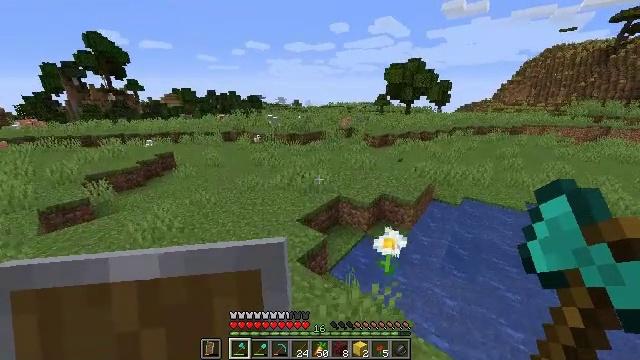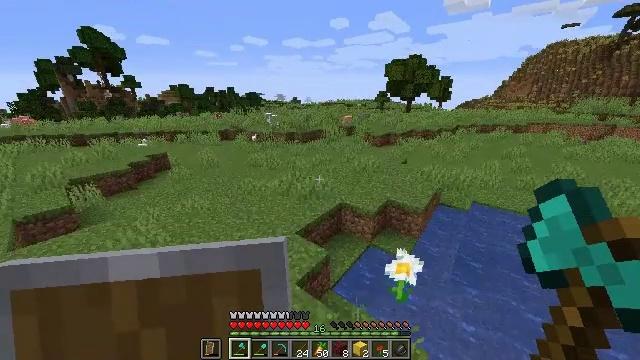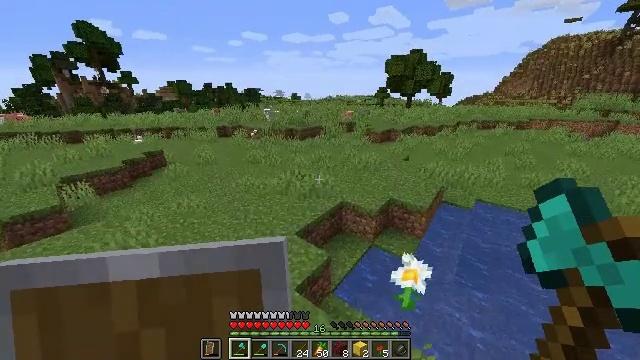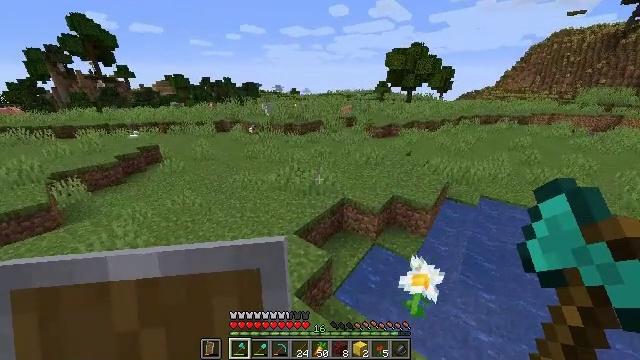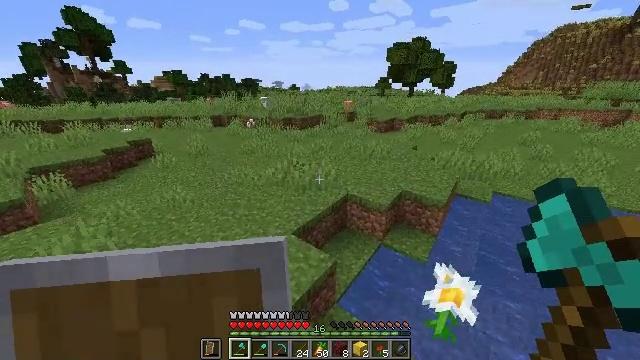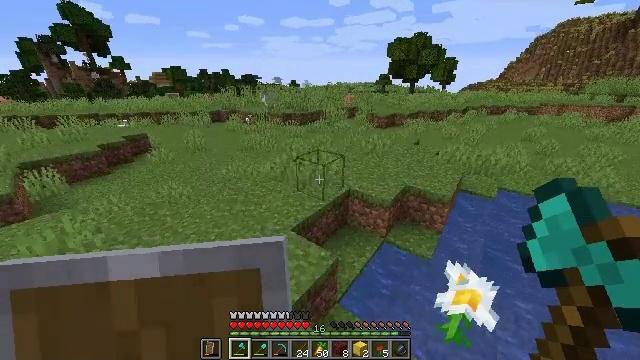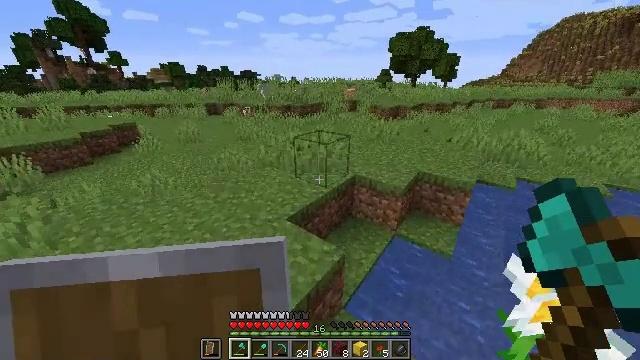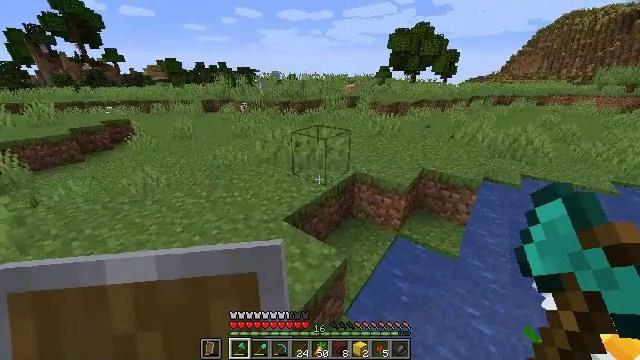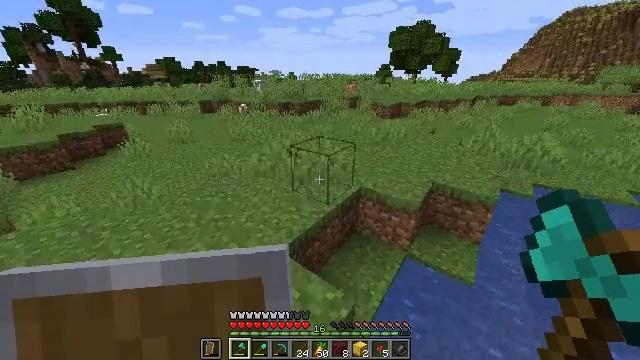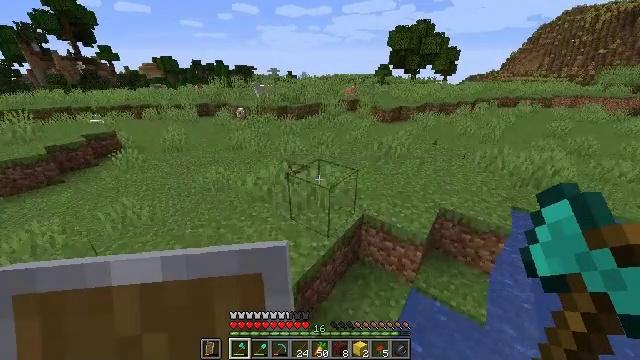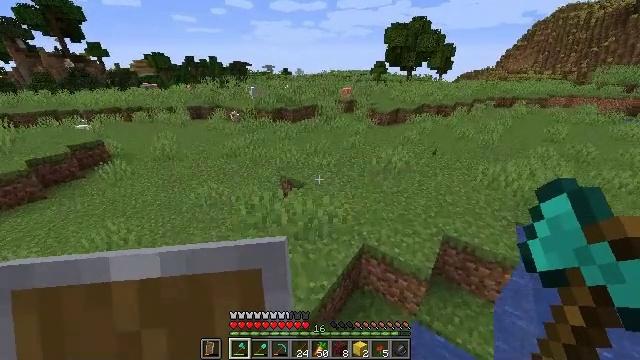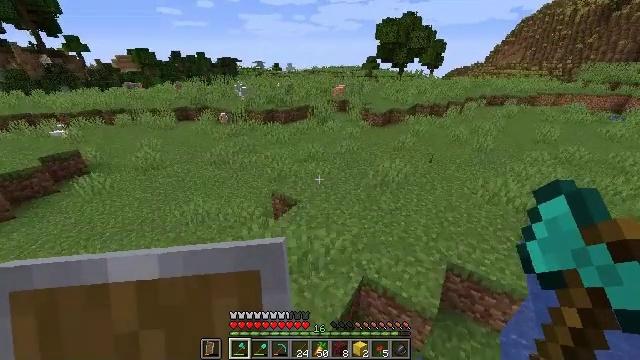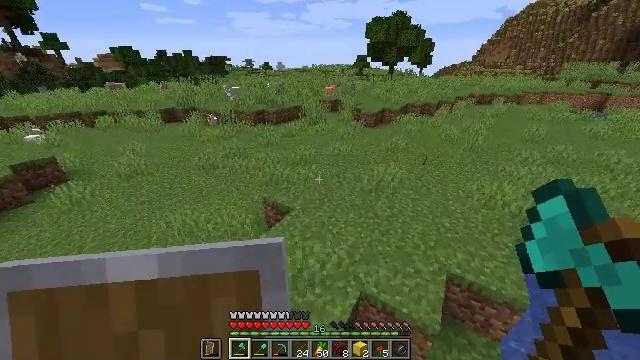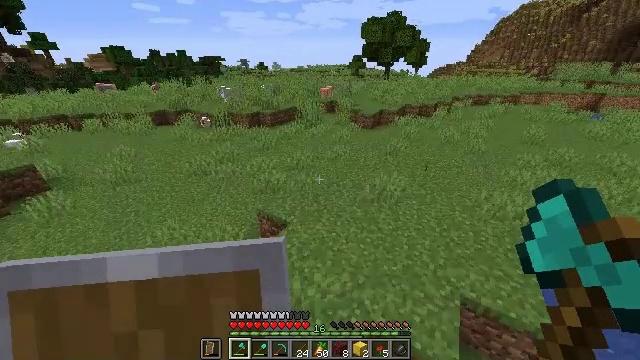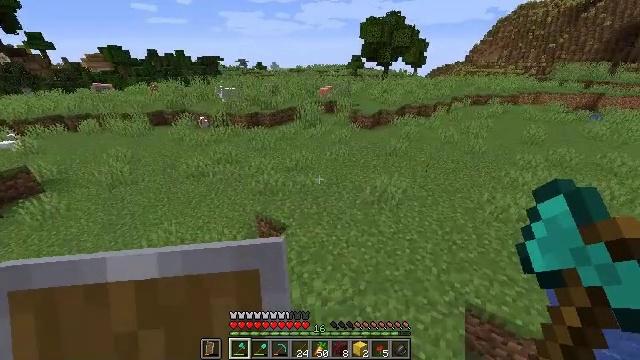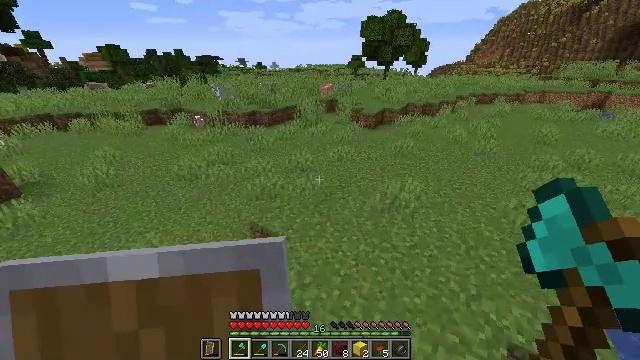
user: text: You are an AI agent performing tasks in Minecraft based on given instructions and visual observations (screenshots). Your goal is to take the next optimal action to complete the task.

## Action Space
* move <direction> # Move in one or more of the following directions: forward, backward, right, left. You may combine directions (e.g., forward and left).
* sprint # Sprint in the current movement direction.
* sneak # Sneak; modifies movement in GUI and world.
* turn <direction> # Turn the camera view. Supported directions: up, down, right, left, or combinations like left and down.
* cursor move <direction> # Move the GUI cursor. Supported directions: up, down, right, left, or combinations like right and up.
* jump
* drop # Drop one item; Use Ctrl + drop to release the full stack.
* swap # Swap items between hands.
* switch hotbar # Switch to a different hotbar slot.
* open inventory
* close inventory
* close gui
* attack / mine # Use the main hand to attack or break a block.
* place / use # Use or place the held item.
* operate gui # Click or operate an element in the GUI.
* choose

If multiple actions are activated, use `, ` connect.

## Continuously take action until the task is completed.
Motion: motion action
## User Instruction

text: Drop a carrot.
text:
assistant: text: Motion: move forward, sprint, jump
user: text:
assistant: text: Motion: move forward, sprint, jump
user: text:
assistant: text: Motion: move forward, sprint, turn down, jump
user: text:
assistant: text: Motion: move forward, sprint, jump
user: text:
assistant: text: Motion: move forward, sprint, jump
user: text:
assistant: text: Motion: move forward, sprint, jump
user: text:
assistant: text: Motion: move forward, sprint, jump
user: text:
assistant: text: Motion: move forward, sprint, jump
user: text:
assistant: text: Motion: move forward, sprint, jump
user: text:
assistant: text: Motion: move forward, sprint, turn right, jump
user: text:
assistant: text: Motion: move forward, sprint, turn right and down, jump
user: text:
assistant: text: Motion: move forward, sprint, turn right, jump
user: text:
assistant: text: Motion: move forward, sprint, turn right, jump
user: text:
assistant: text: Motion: move forward, sprint, jump
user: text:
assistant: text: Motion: move forward, sprint, jump
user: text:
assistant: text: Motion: move forward, sprint, jump
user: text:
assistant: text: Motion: move forward, sprint, turn left, jump
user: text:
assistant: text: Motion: move forward, sprint, turn left, jump
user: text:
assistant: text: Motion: move forward, sprint, turn left and up, jump
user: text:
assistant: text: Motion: move forward, sprint, jump
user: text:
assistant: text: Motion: move forward, sprint, jump
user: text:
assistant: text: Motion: move forward, sprint, jump
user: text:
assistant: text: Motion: move forward, sprint, jump
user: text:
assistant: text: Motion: move forward, sprint, jump
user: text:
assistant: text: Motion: move forward, sprint, turn left and up, jump
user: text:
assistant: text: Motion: move forward, sprint, turn left, jump
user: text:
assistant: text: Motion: move forward, sprint, jump
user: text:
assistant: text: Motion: move forward, sprint, jump
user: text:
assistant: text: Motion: move forward, sprint, jump
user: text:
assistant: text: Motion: move forward, sprint, jump